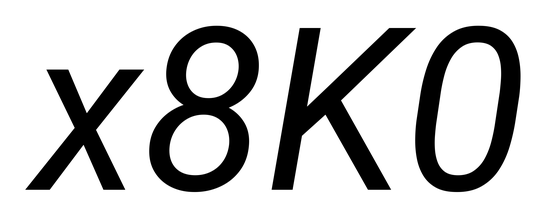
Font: Roboto-Italic_Italic